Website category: book
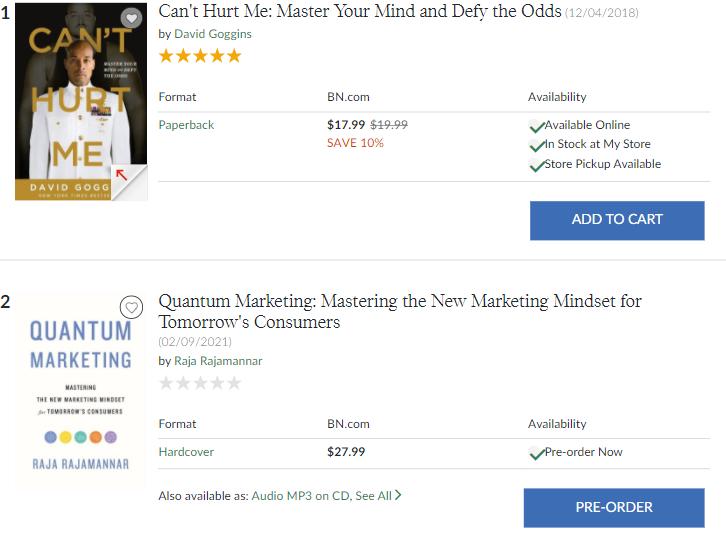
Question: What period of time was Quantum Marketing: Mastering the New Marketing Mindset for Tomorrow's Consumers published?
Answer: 02/09/2021

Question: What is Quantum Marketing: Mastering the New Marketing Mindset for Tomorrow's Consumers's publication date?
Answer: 02/09/2021

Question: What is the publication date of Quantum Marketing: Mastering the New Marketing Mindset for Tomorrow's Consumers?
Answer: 02/09/2021

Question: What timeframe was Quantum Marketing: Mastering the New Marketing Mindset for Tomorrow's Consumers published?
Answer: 02/09/2021

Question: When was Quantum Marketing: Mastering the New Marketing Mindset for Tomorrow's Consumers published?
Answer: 02/09/2021

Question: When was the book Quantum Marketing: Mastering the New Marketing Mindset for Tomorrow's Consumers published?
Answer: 02/09/2021

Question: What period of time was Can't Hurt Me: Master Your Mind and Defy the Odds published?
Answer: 12/04/2018

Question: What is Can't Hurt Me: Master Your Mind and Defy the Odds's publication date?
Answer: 12/04/2018

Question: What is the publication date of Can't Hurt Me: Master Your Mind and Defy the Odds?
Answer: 12/04/2018

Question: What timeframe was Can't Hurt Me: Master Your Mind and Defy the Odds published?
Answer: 12/04/2018

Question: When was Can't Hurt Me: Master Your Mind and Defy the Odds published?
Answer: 12/04/2018

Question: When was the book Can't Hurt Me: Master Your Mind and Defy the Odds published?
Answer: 12/04/2018

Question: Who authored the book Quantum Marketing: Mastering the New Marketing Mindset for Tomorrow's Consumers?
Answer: Raja Rajamannar

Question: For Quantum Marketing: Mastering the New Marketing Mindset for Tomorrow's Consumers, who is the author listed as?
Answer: Raja Rajamannar

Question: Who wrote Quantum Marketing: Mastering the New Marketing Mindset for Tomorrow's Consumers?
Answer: Raja Rajamannar

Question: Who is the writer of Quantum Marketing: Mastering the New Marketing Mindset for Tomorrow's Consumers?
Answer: Raja Rajamannar

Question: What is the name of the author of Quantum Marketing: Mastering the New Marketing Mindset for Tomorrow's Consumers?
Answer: Raja Rajamannar

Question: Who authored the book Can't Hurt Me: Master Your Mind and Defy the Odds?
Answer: David Goggins

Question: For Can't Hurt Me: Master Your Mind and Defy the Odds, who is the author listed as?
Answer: David Goggins

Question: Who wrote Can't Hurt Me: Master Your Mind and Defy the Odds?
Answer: David Goggins

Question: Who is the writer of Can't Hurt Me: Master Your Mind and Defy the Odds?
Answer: David Goggins

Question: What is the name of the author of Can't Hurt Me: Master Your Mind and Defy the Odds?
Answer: David Goggins

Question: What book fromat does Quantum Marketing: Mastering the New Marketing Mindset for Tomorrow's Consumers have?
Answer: Hardcover

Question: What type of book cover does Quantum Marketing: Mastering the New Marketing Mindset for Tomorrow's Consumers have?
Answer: Hardcover

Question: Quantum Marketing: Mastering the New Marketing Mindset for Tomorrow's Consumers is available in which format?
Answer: Hardcover

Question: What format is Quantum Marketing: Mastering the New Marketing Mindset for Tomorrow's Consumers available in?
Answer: Hardcover

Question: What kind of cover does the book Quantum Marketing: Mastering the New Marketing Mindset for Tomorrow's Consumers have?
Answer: Hardcover

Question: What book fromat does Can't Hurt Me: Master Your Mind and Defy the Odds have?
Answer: Paperback

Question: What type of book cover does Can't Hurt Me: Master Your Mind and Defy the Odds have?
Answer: Paperback

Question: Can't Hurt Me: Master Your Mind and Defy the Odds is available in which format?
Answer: Paperback

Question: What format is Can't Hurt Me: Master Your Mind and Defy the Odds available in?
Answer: Paperback

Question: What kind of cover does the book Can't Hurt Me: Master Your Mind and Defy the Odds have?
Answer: Paperback

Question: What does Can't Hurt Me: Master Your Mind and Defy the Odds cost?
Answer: $17.99

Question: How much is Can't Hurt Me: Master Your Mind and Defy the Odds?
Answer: $17.99

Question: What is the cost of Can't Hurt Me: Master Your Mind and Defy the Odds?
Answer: $17.99

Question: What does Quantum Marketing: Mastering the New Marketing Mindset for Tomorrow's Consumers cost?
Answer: $27.99

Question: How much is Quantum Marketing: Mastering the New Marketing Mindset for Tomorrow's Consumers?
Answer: $27.99

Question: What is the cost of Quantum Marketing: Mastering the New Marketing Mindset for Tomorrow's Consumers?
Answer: $27.99

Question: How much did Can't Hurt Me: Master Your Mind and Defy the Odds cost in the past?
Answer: $19.99

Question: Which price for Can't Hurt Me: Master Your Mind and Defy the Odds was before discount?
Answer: $19.99

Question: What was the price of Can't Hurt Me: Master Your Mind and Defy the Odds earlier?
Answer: $19.99

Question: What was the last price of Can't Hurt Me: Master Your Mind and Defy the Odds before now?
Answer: $19.99

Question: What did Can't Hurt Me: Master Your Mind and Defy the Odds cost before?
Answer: $19.99

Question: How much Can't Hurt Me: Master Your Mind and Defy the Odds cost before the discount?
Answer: $19.99

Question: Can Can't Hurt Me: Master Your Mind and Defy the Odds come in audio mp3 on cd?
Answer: no

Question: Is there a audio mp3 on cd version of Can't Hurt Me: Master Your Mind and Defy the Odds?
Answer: no

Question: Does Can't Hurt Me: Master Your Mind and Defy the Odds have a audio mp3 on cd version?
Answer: no

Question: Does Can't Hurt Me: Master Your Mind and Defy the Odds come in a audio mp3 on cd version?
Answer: no

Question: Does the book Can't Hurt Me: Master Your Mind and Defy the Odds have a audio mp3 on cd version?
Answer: no

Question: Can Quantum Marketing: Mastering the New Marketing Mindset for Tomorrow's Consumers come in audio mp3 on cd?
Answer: yes

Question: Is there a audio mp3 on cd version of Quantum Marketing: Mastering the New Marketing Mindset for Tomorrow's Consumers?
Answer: yes

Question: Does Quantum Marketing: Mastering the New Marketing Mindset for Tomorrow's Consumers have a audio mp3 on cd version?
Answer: yes

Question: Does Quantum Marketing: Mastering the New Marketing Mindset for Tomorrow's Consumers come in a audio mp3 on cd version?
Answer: yes

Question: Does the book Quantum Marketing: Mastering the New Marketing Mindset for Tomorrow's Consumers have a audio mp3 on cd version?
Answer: yes

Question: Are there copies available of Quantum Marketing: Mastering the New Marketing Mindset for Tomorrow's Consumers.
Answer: no

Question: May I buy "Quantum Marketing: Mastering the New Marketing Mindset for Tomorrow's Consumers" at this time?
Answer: no

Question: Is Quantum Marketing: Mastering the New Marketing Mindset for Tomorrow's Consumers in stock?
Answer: no

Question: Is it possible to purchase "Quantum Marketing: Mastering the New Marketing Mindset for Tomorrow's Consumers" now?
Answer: no

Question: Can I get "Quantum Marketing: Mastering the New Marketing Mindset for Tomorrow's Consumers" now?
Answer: no

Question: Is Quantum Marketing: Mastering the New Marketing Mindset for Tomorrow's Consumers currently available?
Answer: no

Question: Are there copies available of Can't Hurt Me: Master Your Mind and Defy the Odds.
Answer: yes

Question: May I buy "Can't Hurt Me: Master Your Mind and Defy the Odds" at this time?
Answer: yes

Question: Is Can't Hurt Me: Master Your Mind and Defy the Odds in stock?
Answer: yes

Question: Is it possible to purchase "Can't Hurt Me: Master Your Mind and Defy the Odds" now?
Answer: yes